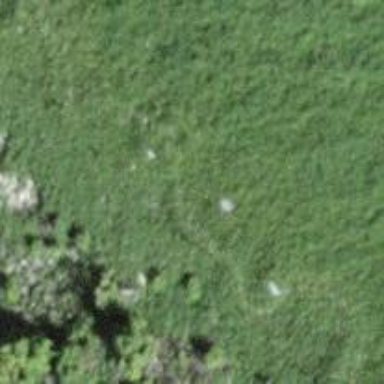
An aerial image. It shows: Path covered in grass.